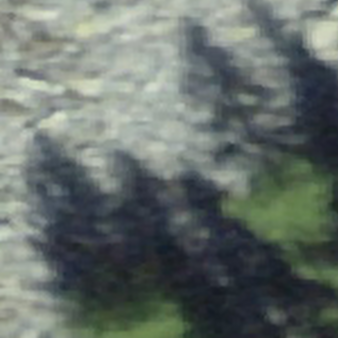
Label: other